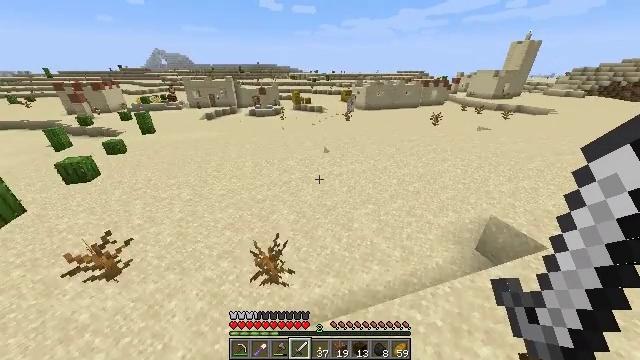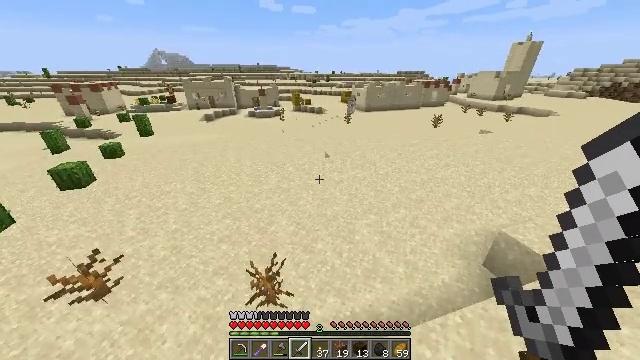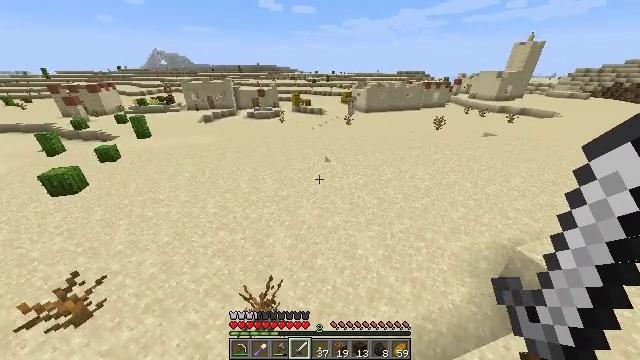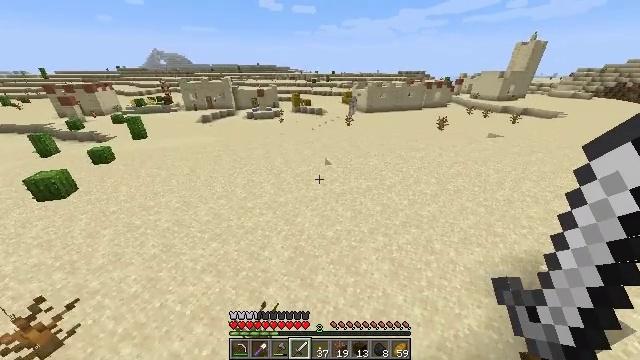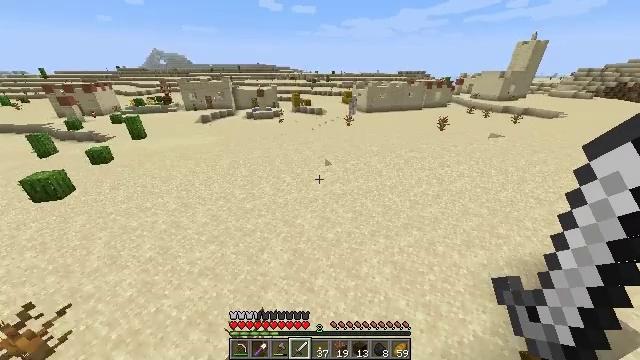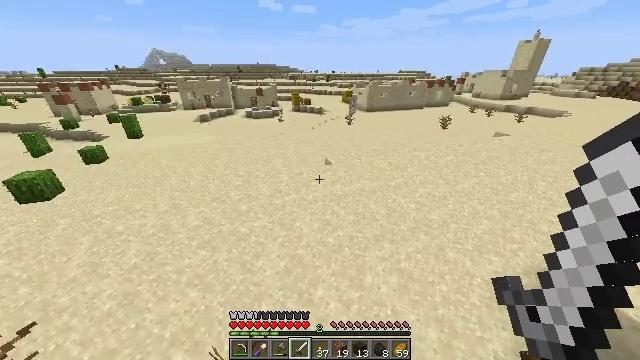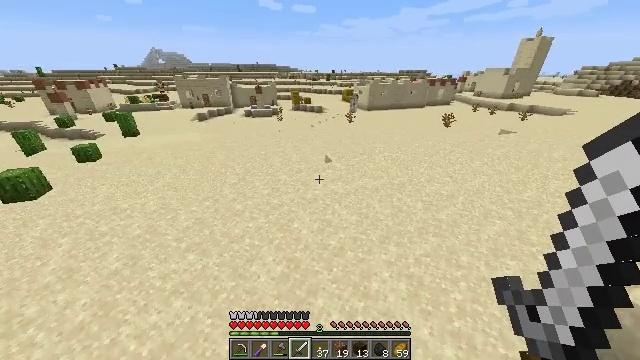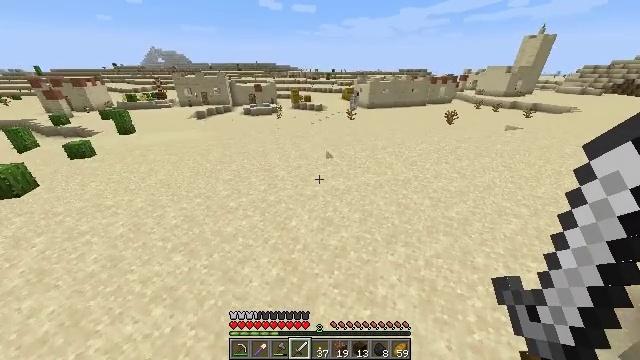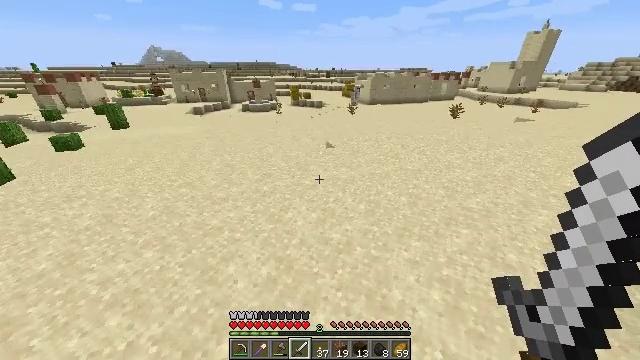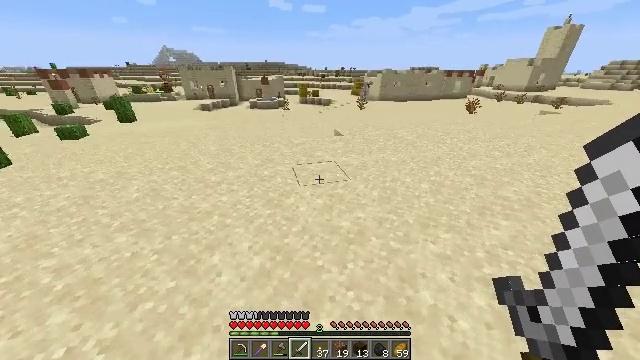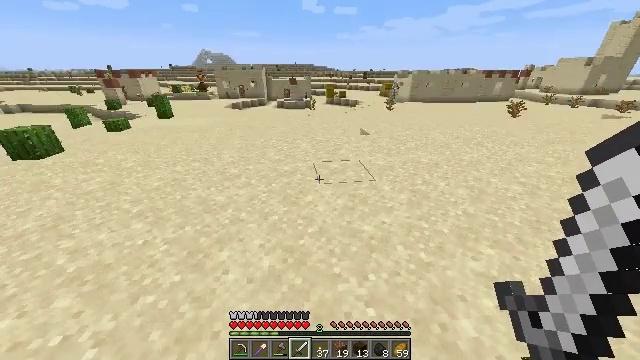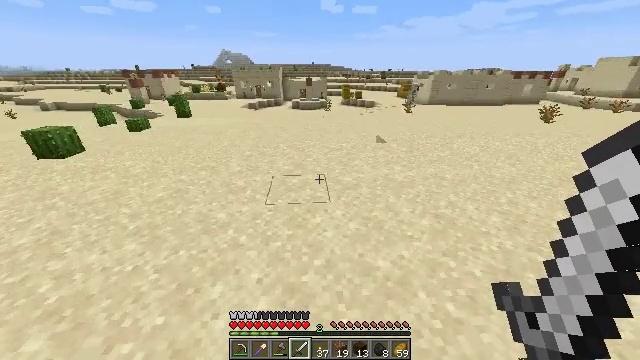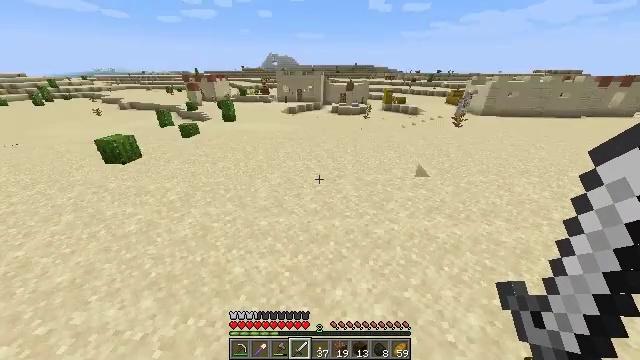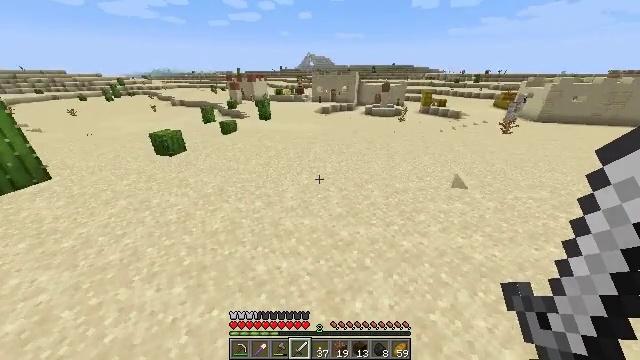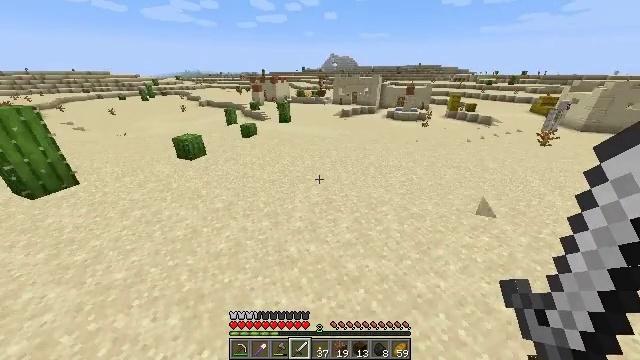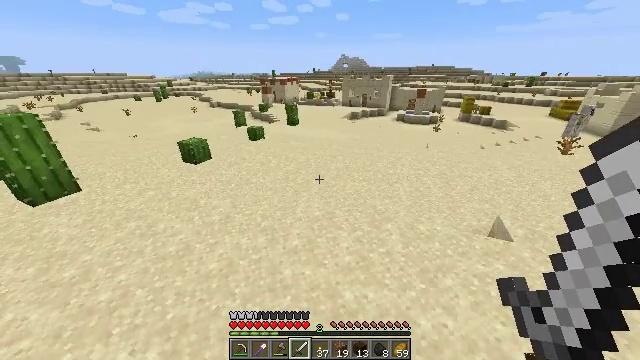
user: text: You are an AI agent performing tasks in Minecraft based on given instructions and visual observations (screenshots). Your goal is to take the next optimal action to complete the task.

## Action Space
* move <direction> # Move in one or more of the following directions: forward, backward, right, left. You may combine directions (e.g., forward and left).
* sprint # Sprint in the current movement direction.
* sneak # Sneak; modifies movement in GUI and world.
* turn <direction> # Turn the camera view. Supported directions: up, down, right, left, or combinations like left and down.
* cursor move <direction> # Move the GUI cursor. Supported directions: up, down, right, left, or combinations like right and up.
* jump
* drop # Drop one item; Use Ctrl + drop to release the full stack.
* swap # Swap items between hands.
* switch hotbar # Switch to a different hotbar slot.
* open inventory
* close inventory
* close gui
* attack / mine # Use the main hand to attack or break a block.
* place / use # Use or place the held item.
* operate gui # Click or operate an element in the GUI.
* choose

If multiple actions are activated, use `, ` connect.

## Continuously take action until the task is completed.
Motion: motion action
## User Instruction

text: Harvest hay blocks from the village.
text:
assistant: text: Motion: move forward, sprint, jump
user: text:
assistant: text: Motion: move forward, sprint, jump
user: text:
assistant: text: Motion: move forward, sprint, jump
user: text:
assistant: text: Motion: move forward, sprint, jump
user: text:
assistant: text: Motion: move forward, sprint, jump
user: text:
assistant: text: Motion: move forward, sprint, jump
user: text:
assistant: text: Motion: move forward, sprint, jump
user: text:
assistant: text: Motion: move forward, sprint, jump
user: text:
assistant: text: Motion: move forward, sprint, turn left, jump
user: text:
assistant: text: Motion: move forward, sprint, turn left, jump
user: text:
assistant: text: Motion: move forward, sprint, turn left, jump
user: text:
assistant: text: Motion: move forward, sprint, turn left, jump
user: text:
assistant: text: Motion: move forward, sprint, turn left, jump
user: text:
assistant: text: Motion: move forward, sprint, turn left, jump
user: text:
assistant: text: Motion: move forward, sprint, turn left, jump
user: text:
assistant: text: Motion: move forward, sprint, jump
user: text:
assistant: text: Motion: move forward, sprint, jump
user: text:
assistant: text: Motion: move forward, sprint, jump
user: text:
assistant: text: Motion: move forward, sprint, jump
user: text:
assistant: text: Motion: move forward, sprint, jump
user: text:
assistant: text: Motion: move forward, sprint, jump
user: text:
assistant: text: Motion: move forward, sprint, jump
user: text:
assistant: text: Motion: move forward, sprint, jump
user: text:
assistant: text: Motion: move forward, sprint, jump
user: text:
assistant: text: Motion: move forward, sprint, jump
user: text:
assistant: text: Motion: move forward, sprint, jump
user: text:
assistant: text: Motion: move forward, sprint, jump
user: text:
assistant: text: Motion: move forward, sprint, jump
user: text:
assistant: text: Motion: move forward, sprint, jump
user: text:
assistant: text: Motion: move forward, sprint, jump